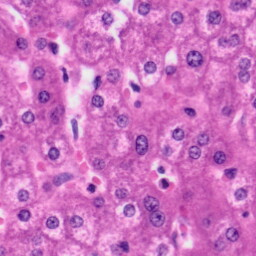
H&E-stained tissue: Liver